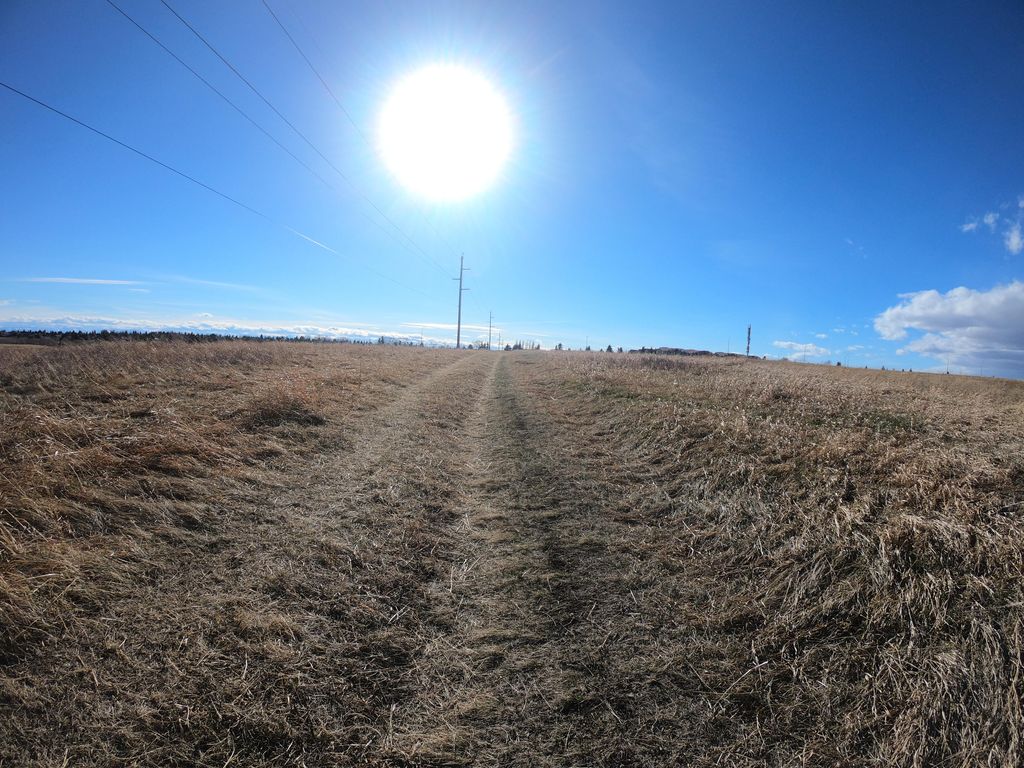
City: calgary